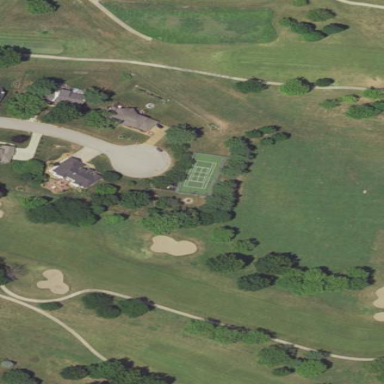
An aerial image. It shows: Area with grass used as rough in golf course.